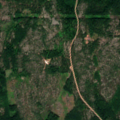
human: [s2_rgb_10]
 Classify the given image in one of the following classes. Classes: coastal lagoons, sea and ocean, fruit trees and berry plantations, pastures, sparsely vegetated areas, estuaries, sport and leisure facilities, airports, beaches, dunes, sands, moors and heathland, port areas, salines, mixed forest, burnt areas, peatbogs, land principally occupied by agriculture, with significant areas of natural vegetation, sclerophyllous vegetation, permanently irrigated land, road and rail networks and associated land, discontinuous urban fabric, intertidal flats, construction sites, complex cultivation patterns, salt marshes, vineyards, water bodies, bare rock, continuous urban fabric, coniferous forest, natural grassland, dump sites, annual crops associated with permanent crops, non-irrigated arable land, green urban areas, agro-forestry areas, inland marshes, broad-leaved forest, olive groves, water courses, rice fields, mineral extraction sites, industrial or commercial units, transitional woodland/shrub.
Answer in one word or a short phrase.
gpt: mixed forest, transitional woodland/shrub